Question: I am working on an android project and I am using the 'android:nextFocusButton' so the user can press the next button on the soft keyboard to move through EditText without needing to tap each edit text to change the focus.
In the layout I am asking for the users first name and last name, in separate EditText within a Linear Layout which is in horizontal
Then on the next line, in another linear layout, I then ask for the company name. Below is a screenshot to show what I mean.

What I am trying to do, is in the first name edit text, the user can press next, which should then switch focus to the last name edit text, they then press next again and it moves to the company edit text.
Instead what is happening, is the first name has focus, the user presses the next button, and it goes to the company edit text instead of the last name.
Below is a snippet of my XML layout
'''
<LinearLayout
android:layout_width="match_parent"
android:layout_height="wrap_content"
android:orientation="horizontal">
<EditText android:id="@+id/createAccount_txtFirstName"
android:layout_width="0dp"
android:layout_height="wrap_content"
android:layout_weight="1"
android:hint="@string/first_name"
android:singleLine="true"
android:inputType="textCapSentences"
android:nextFocusForward="@+id/createAccount_txtLastName"/>
<EditText android:id="@+id/createAccount_txtLastName"
android:layout_width="0dp"
android:layout_height="wrap_content"
android:layout_weight="1"
android:hint="@string/last_name"
android:singleLine="true"
android:inputType="textCapSentences"
android:nextFocusForward="@+id/createAccount_txtCompanyName"/>
</LinearLayout>
<EditText android:id="@+id/createAccount_txtCompanyName"
android:layout_width="match_parent"
android:layout_height="wrap_content"
android:hint="@string/company_name"
android:singleLine="true"
android:inputType="textCapSentences"
android:nextFocusForward="@+id/createAccount_txtEmail"/>
'''
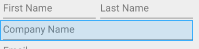
Answer: just place this inside your first edittext. Also replace nextFocusForward with
'''
<EditText android:id="@+id/createAccount_txtFirstName"
android:layout_width="0dp"
android:layout_height="wrap_content"
android:layout_weight="1"
android:hint="@string/first_name"
android:singleLine="true"
android:inputType="textCapSentences"
android:nextFocusDown="@+id/createAccount_txtLastName">
<requestFocus />
</EditText>
'''
It seems to be bugged when running this code on the emulator. However, it works on phones